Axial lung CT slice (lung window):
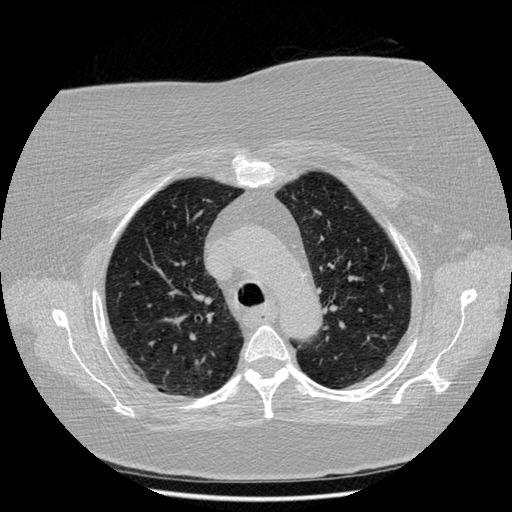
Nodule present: no